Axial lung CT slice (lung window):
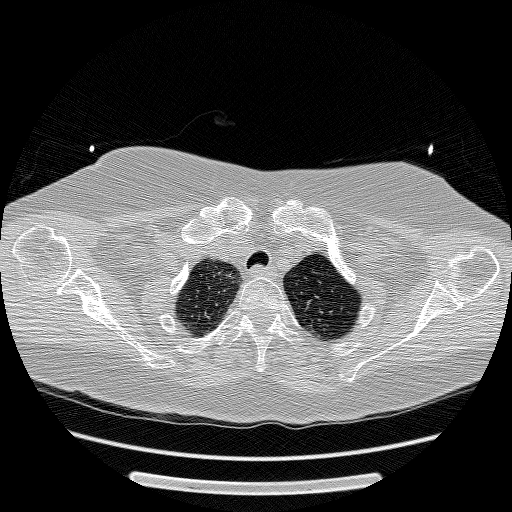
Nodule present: no